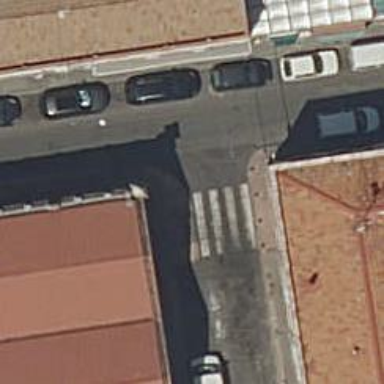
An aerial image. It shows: Pedestrian road with asphalt surface.